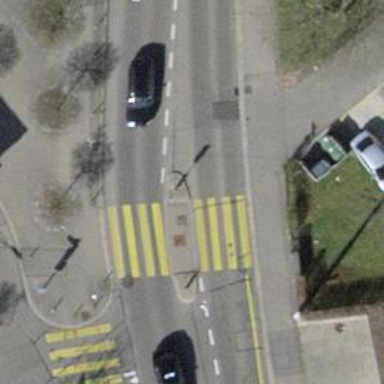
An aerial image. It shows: Marked road crossing with pedestrian island.